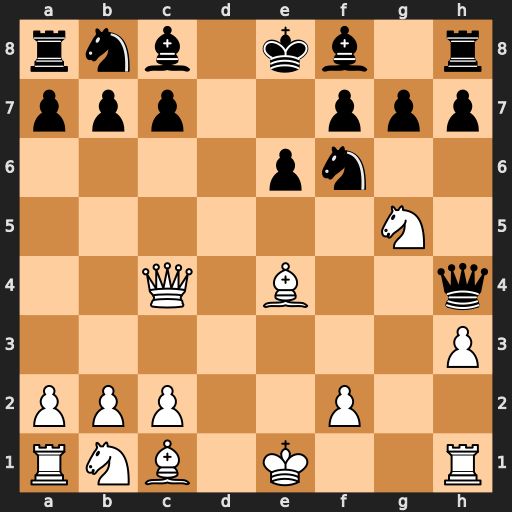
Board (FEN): rnb1kb1r/ppp2ppp/4pn2/6N1/2Q1B2q/7P/PPP2P2/RNB1K2R
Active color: w
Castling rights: KQkq
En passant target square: -
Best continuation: Bc6+ Nxc6 Qxh4